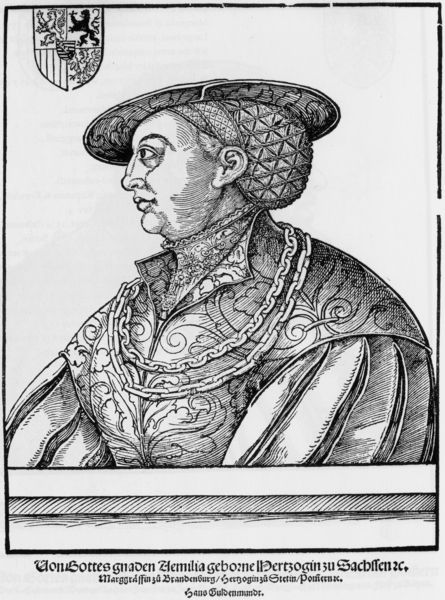
Titel: Bildnis der Aemilia, Herzogin von Sachsen, Markgräfin von Brandenburg, Frau von Georg Markgraf von Brandenburg
Künstler: Erhard Schön
Institution: (Seriendruck)
Schlagwörter: feder, mann, weiß, ausschnitt, frau, grau, haar, hut, kleid, mund, nase, ohr, profil, schmuck, schwarz, skizze, zeichnung, dame, haube, ornament, falten, gesicht, kleidung, kragen, ärmel, bild, bildnis, hals, halskrause, portrait, porträt, auge, figur, haare, adel, lippen, puffärmel, renaissance, schulter, adlig, kopfbedeckung, dutt, holzschnitt, schrift, kette, grafik, graphik, könig, seitenansicht, verzierung, streifen, wange, weste, tusche, druck, schraffur, radierung, stich, seite, schwarzweiß, text, ketten, bürgertum, brokat, senkrecht, tracht, wappen, portät, löwe, persönlichkeit, kupferstich, bär, netz, sachsen, freunde, tellerhut, herzogin, haarnetz, schlitze, nse, nasse, persönlich, eemilia, herzogin zu sachsen, aemilia, emilia